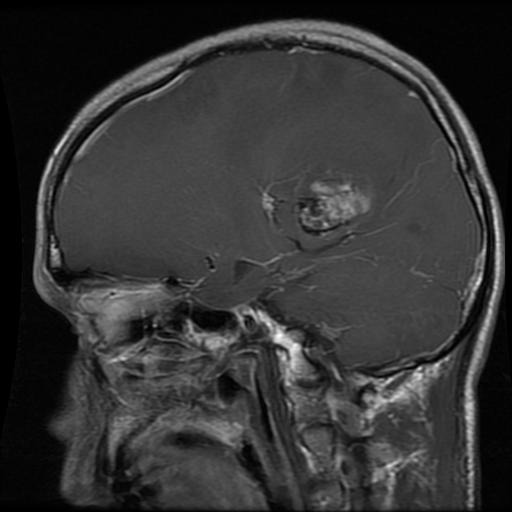
Label: glioma